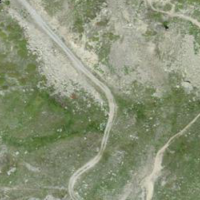
EUNIS habitat code: 31
Species observed at this site:
Motacilla cinerea
Oenanthe oenanthe
Gypaetus barbatus
Monticola saxatilis
Linaria cannabina
Troglodytes troglodytes
Anthus spinoletta
Montifringilla nivalis
Corvus cornix
Fringilla coelebs
Buteo buteo
Prunella collaris
Turdus merula
Phalacrocorax carbo
Aquila chrysaetos
Silene acaulis
Phoenicurus ochruros
Pyrrhocorax graculus
Falco tinnunculus
Corvus corax
Motacilla alba